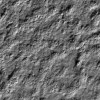
Atmospheric dust classification: not_dusty